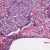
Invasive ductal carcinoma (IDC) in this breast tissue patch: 1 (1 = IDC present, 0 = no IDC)